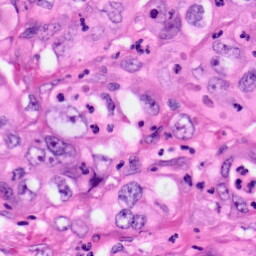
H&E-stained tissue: Pancreatic